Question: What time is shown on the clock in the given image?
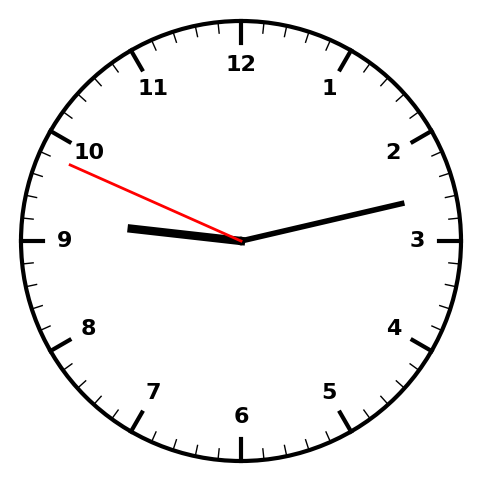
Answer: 09:12:49